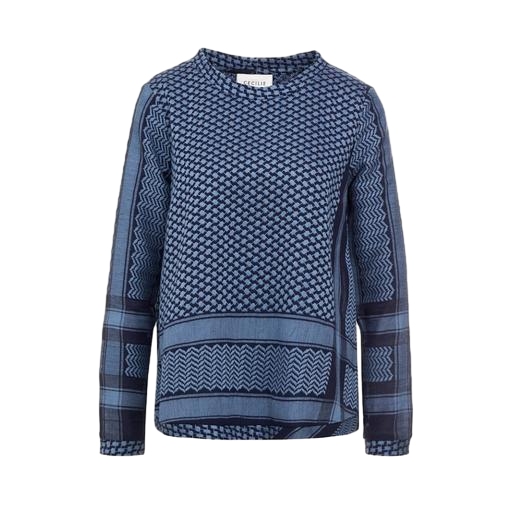
blue women's jacquard, blue karl sweater, blue vanessa bruno athé geometric print button, white background